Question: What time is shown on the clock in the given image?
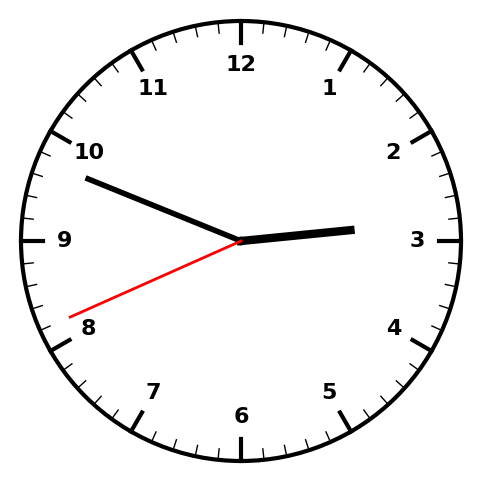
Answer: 02:48:41